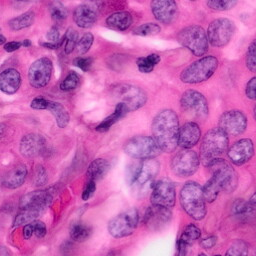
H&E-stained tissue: Pancreatic